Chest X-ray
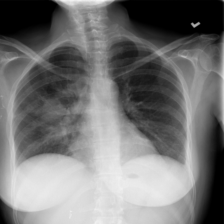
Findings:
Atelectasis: negative
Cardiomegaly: negative
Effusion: negative
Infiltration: positive
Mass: negative
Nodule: negative
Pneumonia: negative
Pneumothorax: negative
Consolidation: positive
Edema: negative
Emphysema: negative
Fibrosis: negative
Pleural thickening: negative
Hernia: negative